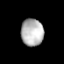
Tissue: prostate
Cell type: T cells
Senescence score: 0.2776
Nuclear area (px): 599
Mean DAPI intensity: 181.967